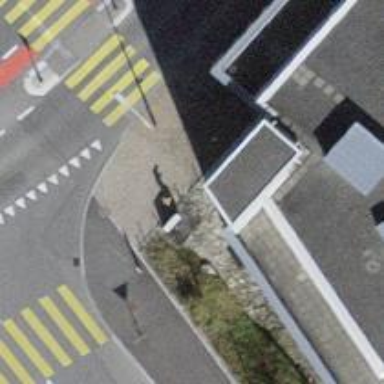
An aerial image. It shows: Cobblestone footway tunnel.